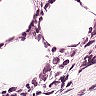
Metastatic tissue present: yes